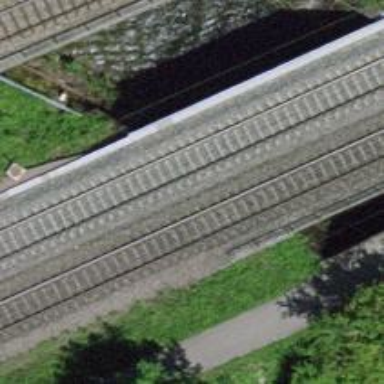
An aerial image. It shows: Bridge over electrified railway with contact lines.